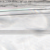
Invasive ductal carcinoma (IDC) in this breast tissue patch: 0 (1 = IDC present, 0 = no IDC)